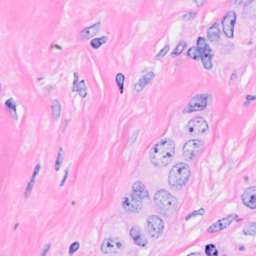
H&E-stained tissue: Breast